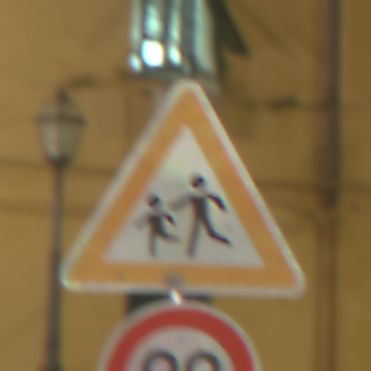
Verkehrszeichen: KinderRechts
Zusatzzeichen unten: Geschwindigkeit90
Umgebung: Outdoor, Urban
Tageszeit: Night
Wetter: PartlyCloudy
Licht: Artificial
Jahreszeit: NotSpecified
Kontrast: HighContrast